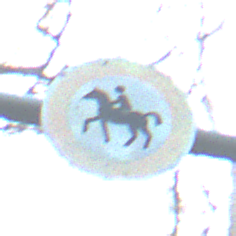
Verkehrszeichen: VerbotReiter
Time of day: SunriseSunset
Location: Outdoor (Nature)
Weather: Clear
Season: Winter
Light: Natural